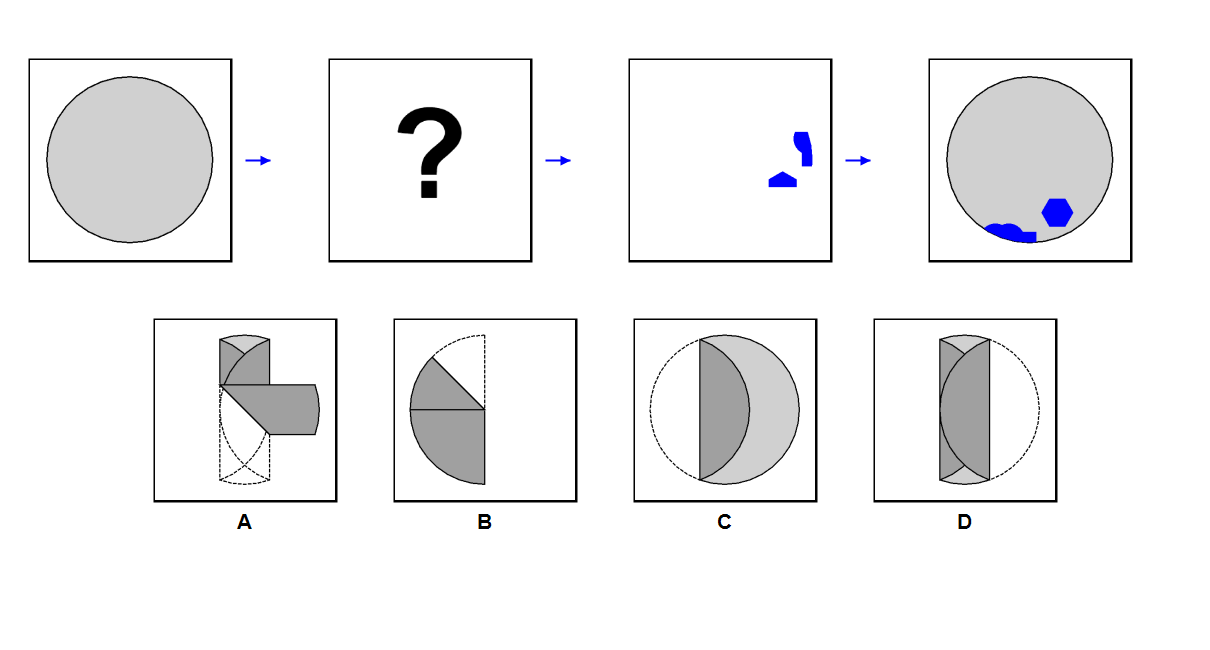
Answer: B